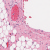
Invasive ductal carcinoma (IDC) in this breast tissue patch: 0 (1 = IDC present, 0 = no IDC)